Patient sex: M
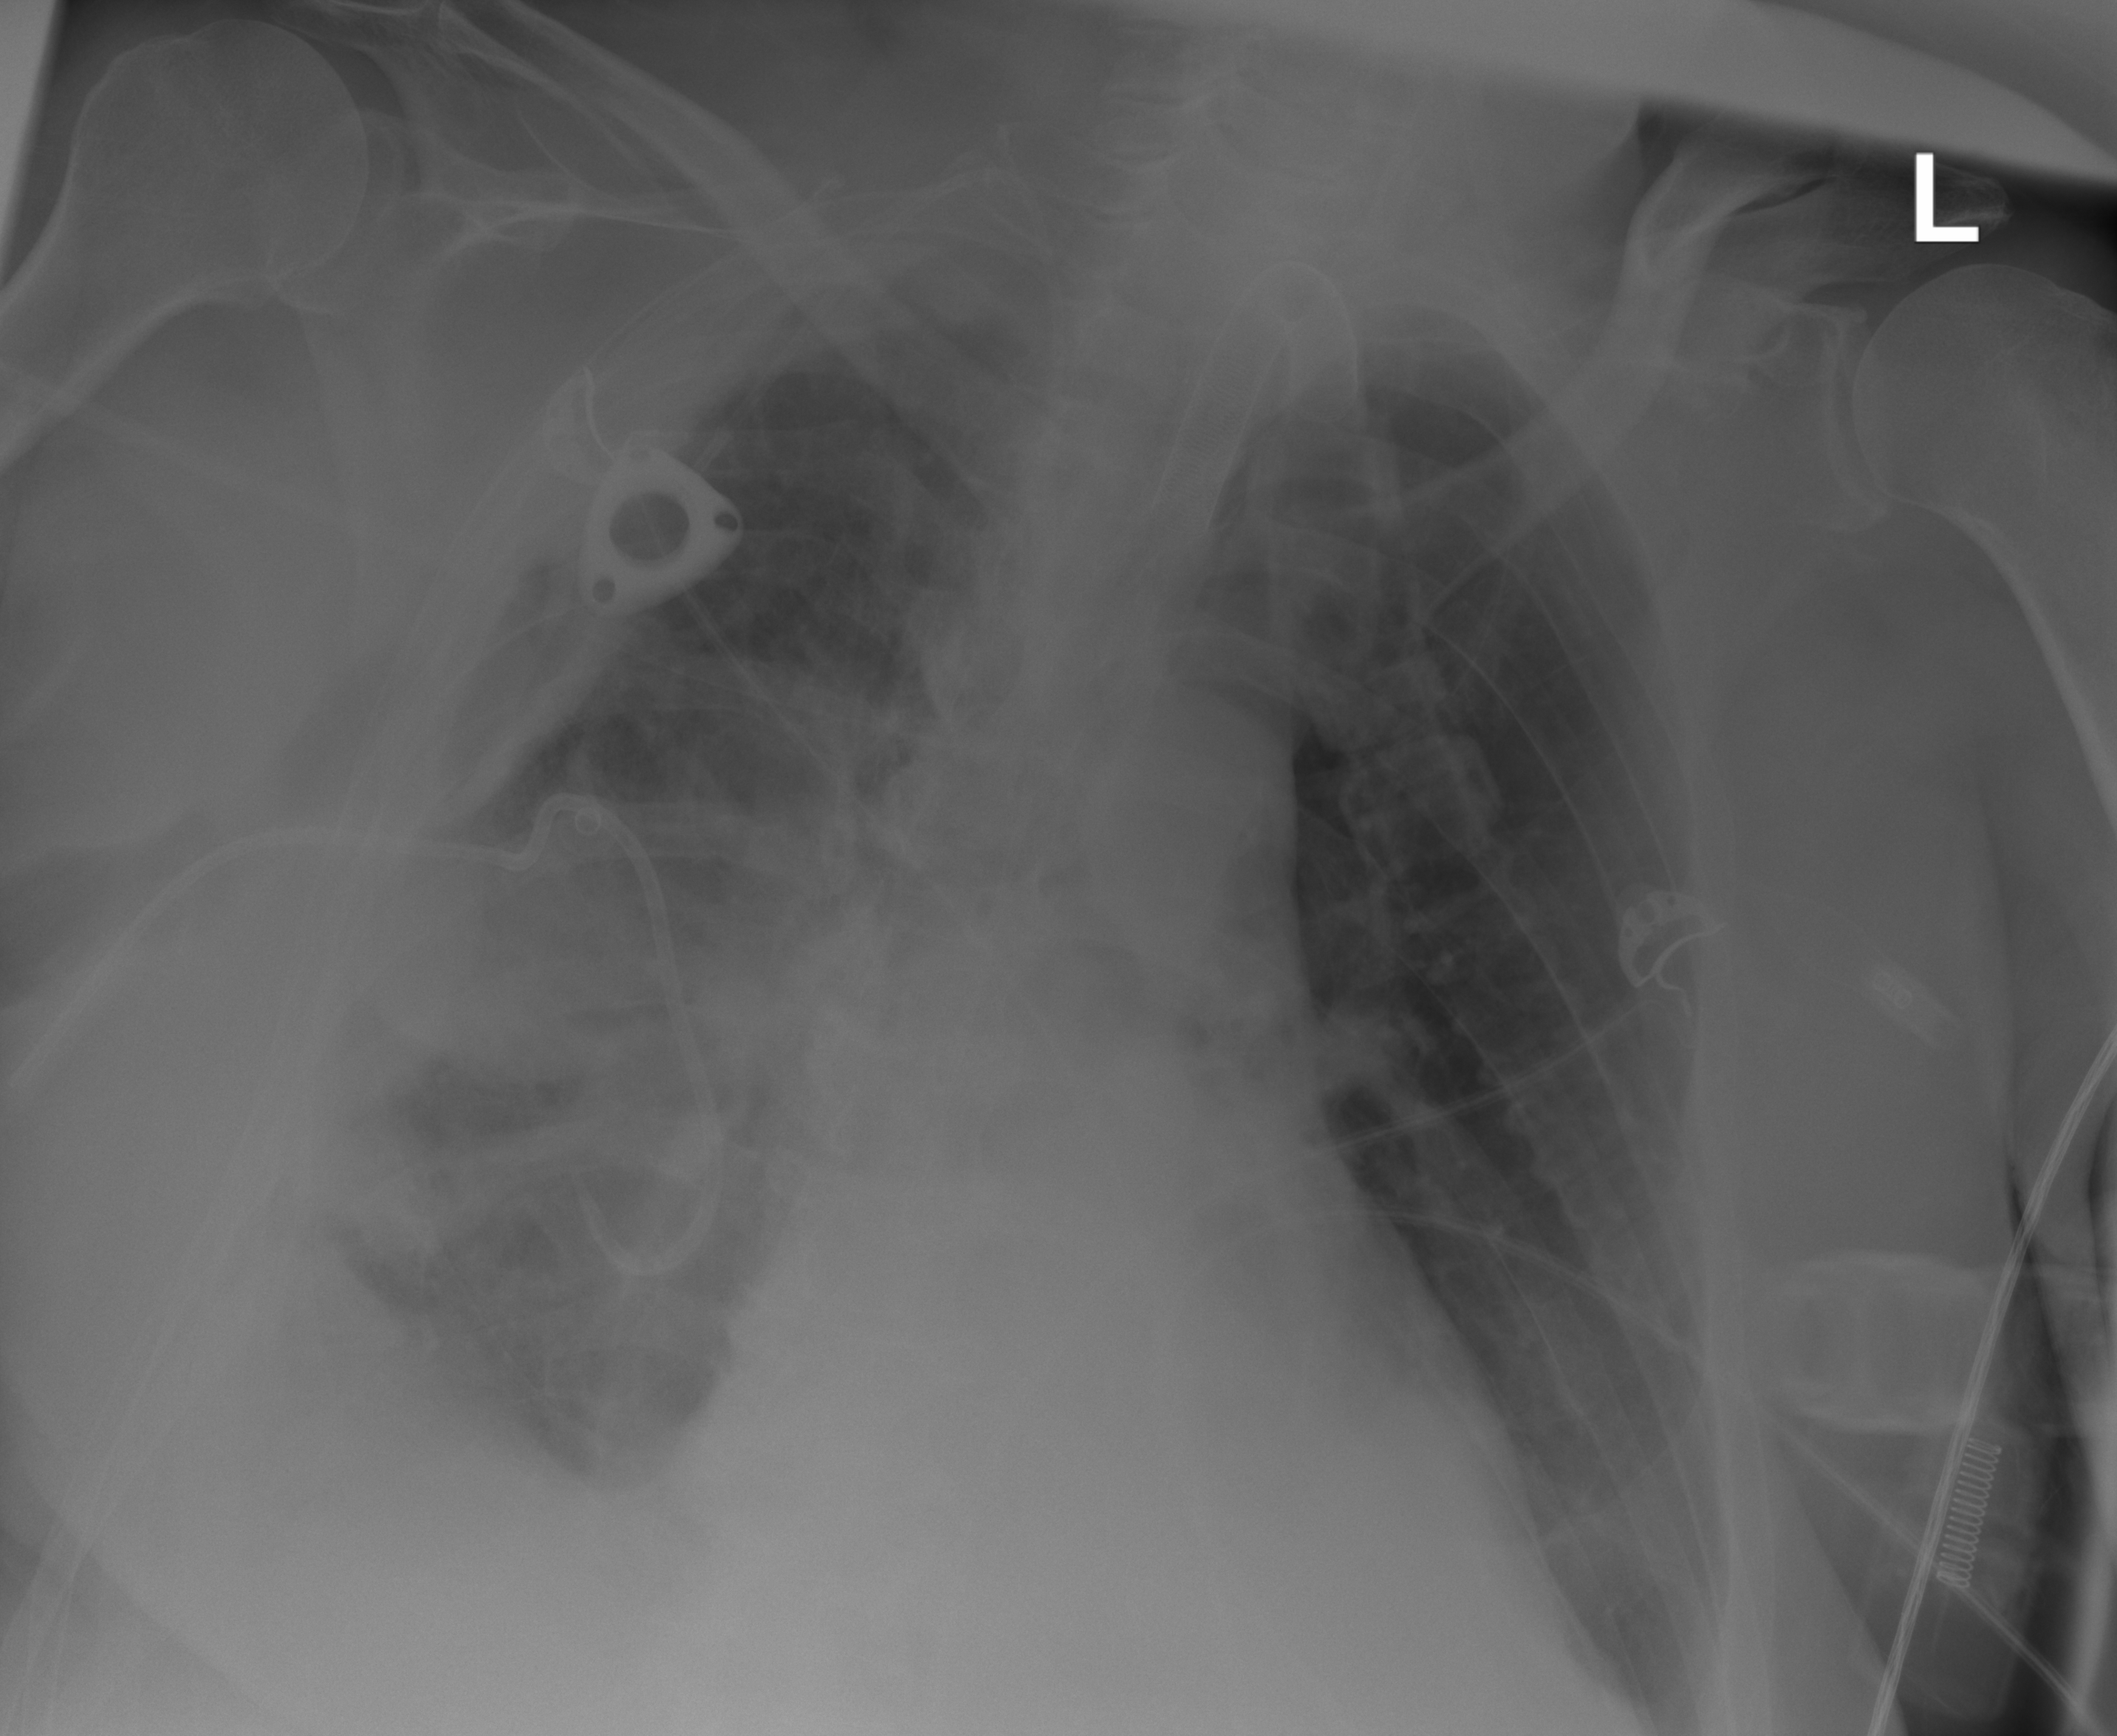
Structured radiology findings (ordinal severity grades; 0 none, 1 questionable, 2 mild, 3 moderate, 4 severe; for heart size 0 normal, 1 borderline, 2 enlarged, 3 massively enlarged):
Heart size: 2
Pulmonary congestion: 0
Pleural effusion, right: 2
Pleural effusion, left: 0
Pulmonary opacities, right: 0
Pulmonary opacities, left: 0
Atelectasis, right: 3
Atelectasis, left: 0